Interaction volume radius: 5 \u00c5
Interaction volume height: 20 \u00c5
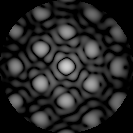
Disorder parameter: 0.2342